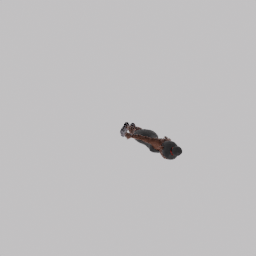
Label: people